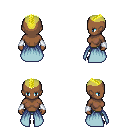
a pixel art fantasy rpg character, female body template, human, dark skin, overskirt, teal pants, gold short mohawk hairstyle, white cloth bracers, four views (front, back, left, right), 2x2 character sprite sheet, small pixel art, hard edges, no anti-aliasing